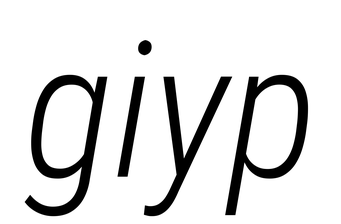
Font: Roboto-Italic_Condensed_Light_Italic